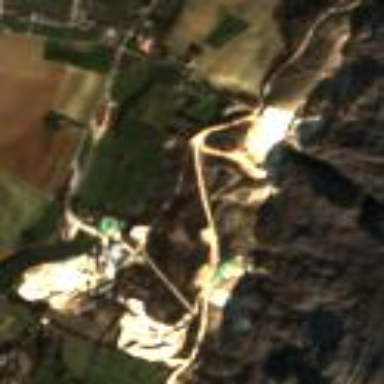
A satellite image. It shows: Quarry area.